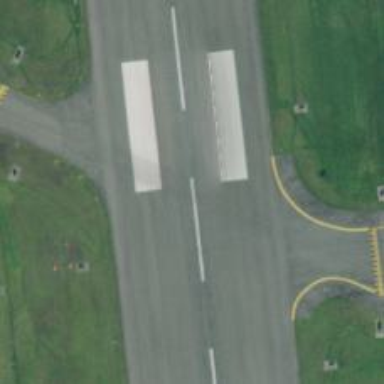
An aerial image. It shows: Asphalt runway at the airport.